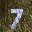
Label: 7